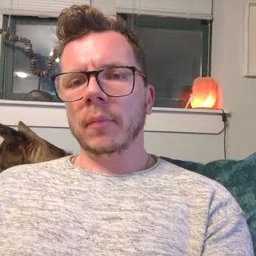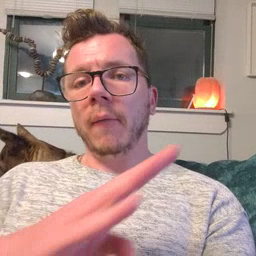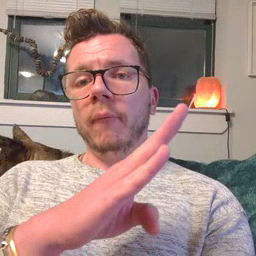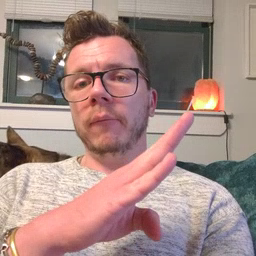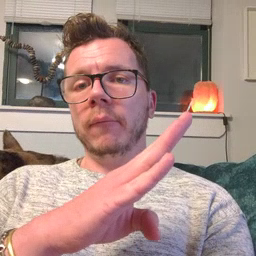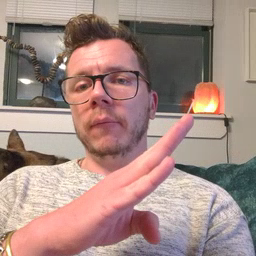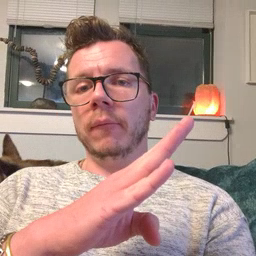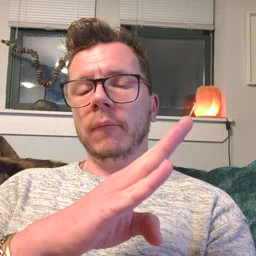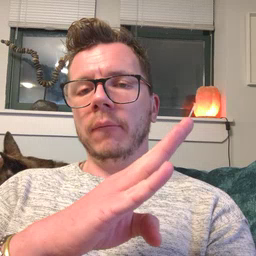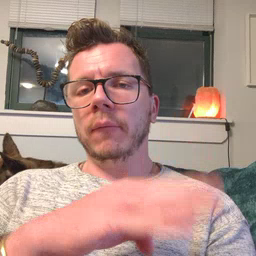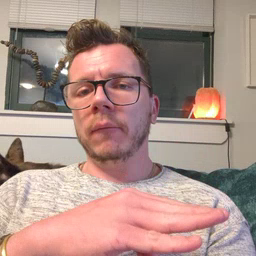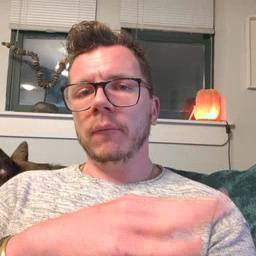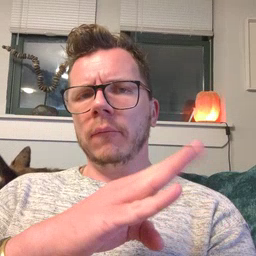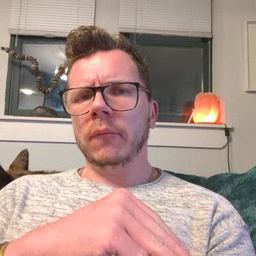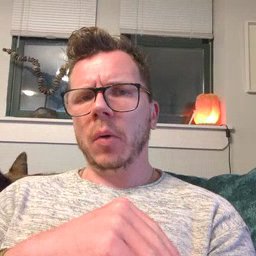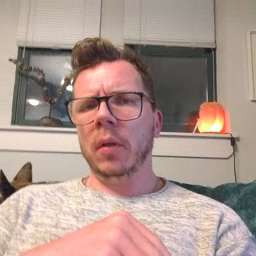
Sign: fall